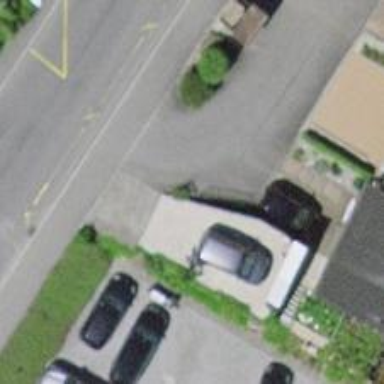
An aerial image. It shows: Commercial building.